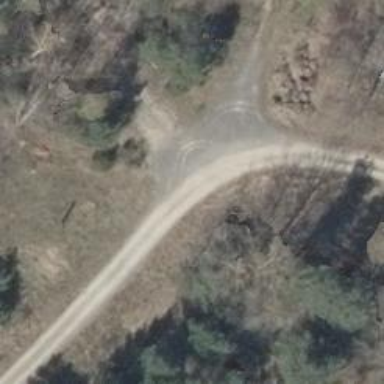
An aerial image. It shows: Gravel track with grade2 quality.